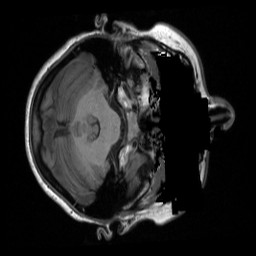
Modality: T1w
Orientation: axial